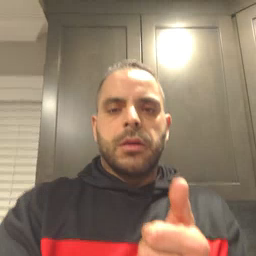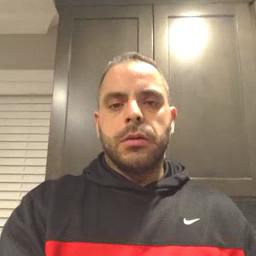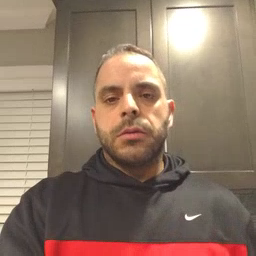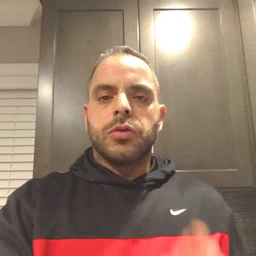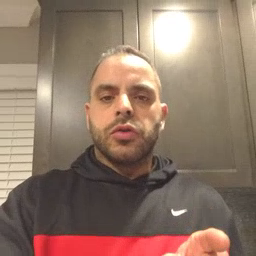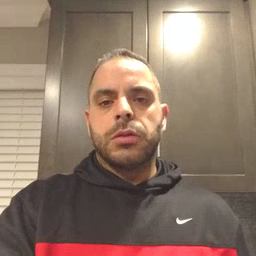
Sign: hesheit